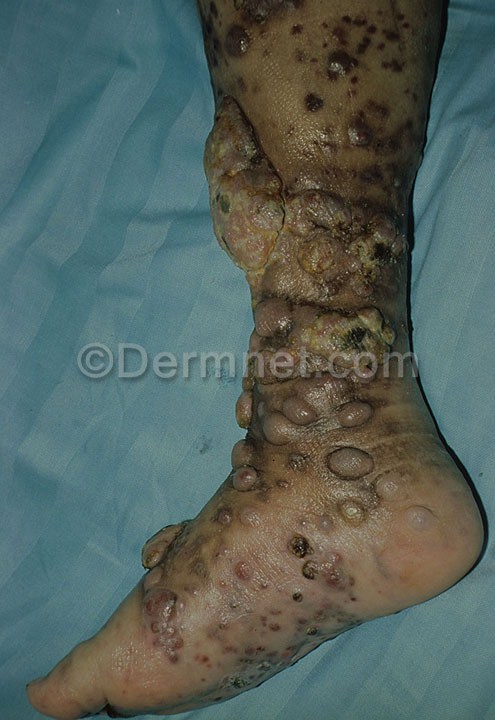
Disease: Vascular Tumors